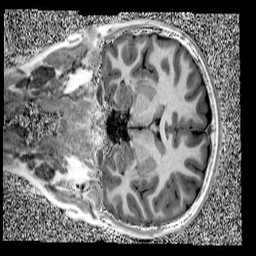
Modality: UNIT1
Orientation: coronal
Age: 9
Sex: male
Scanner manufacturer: siemens
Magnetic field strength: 3 T
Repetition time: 4 s
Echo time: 0.00303 s